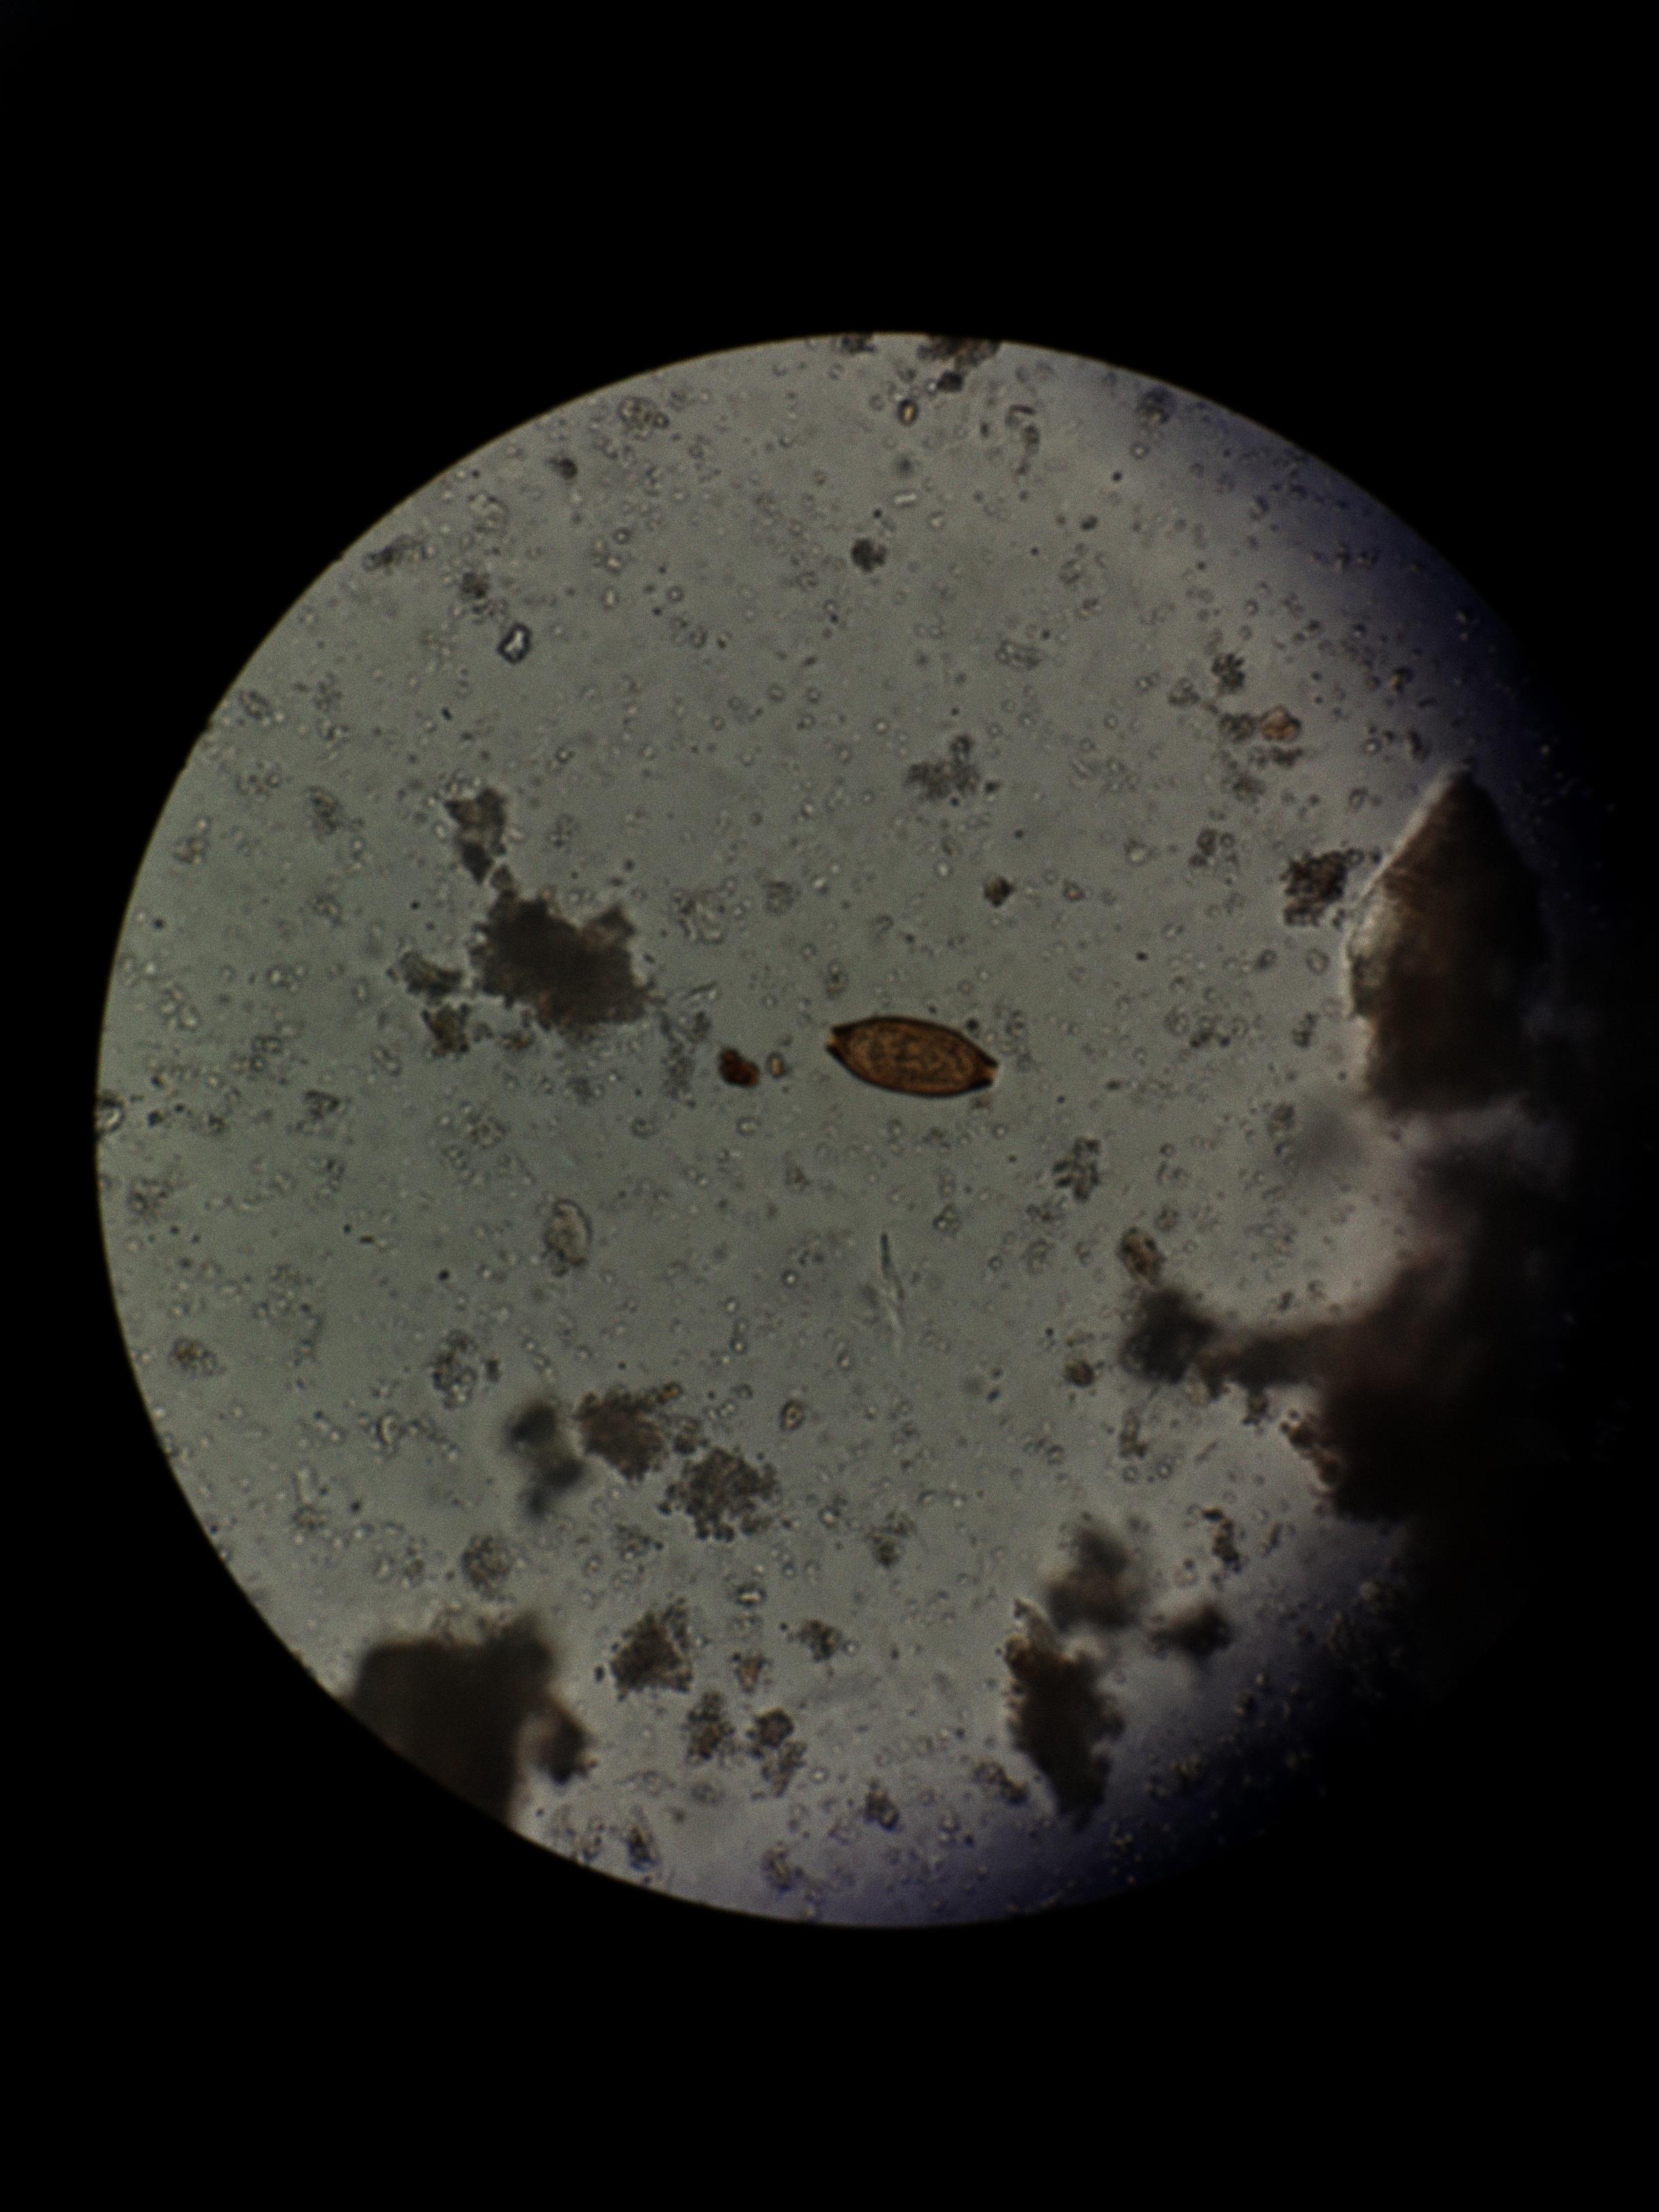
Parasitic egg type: Trichuris trichiura